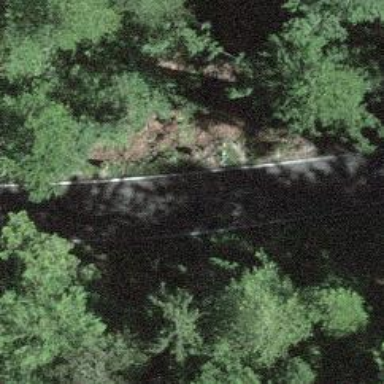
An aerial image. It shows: Tertiary road.